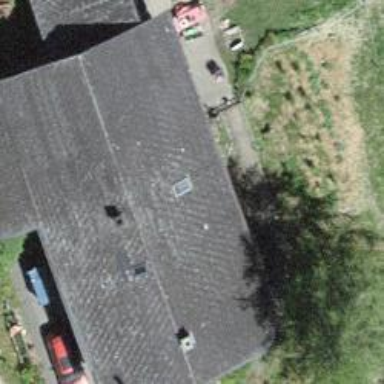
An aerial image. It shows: Farm building.